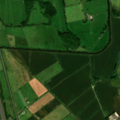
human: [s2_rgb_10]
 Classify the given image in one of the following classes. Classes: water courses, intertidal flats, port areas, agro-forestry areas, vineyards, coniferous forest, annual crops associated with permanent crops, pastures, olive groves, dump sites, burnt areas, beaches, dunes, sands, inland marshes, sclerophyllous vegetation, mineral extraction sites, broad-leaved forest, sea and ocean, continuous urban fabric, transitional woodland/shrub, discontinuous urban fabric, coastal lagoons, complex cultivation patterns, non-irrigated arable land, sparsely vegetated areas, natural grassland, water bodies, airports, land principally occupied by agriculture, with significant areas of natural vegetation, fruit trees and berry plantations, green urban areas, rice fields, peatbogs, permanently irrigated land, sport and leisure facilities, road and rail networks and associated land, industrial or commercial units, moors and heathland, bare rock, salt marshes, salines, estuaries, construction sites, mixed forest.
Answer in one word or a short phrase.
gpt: road and rail networks and associated land, non-irrigated arable land, pastures, complex cultivation patterns